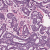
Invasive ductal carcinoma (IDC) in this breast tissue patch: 1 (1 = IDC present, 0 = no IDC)